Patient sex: F
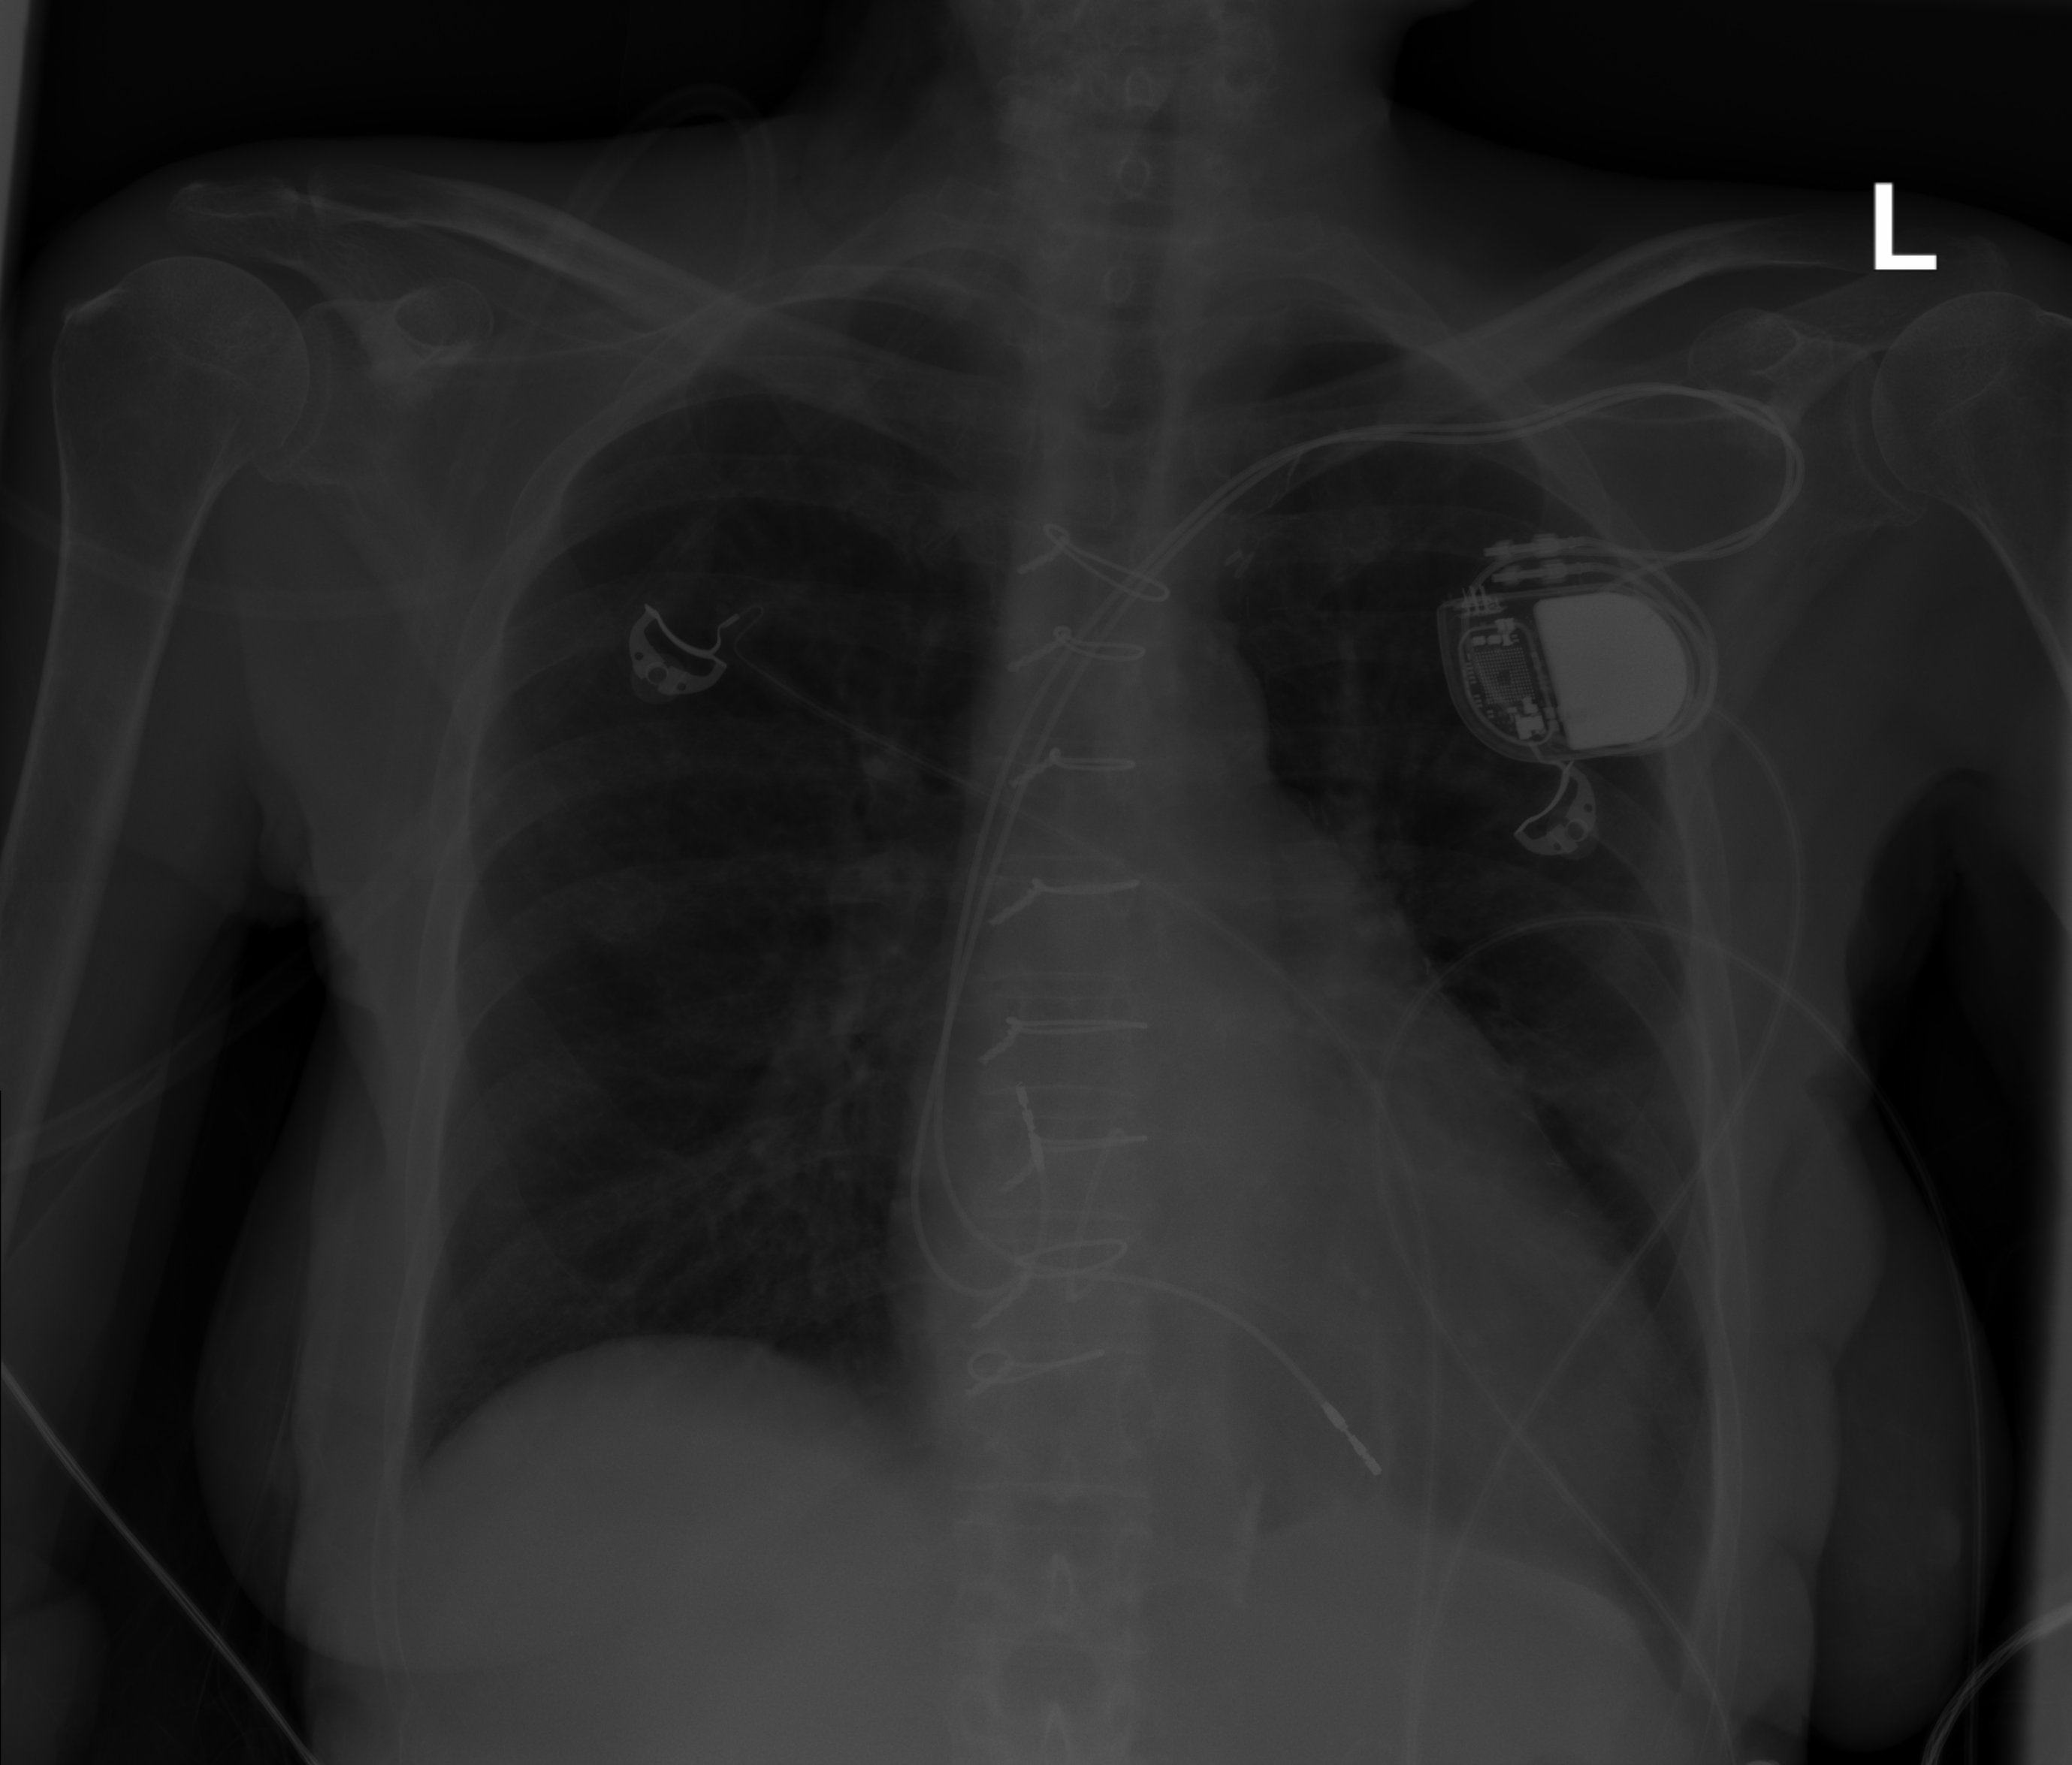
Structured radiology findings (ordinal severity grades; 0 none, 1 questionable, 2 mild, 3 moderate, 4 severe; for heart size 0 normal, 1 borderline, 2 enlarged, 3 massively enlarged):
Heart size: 1
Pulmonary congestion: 0
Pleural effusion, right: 0
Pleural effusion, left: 0
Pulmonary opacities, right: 0
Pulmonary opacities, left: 0
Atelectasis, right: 0
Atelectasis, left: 2